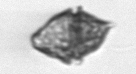
Label: Kryptoperidinium_triquetrum